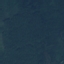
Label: Forest